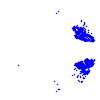
Particle: kaon